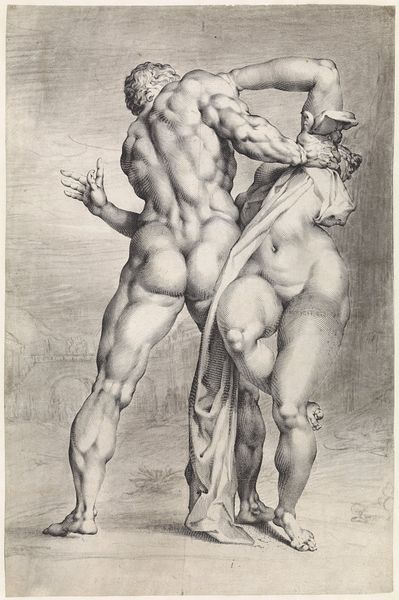
Titel: Roof van een Sabijnse vrouw, achteraanzicht
Künstler: Jan Harmensz. Muller
Standort: Amsterdam
Institution: Rijksmuseum
Schlagwörter: gott, hand, kampf, kopf, mann, nackt, weiß, menschen, frau, grau, männer, rücken, schwarz, zeichnung, tuch, tanz, arm, arme, mord, hände, gewand, haare, paar, personen, füße, zwei, dick, muskeln, nabel, bauch, knie, fallen, unbekleidet, pobacken, gefahr, bleistift, bedrohung, muskel, herkules, feist, po, berohlich